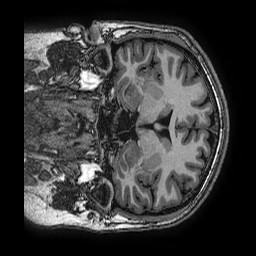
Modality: T1w
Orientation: coronal
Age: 16
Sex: female
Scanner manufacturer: ge
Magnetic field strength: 3 T
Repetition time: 0.0077 s
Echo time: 0.003436 s